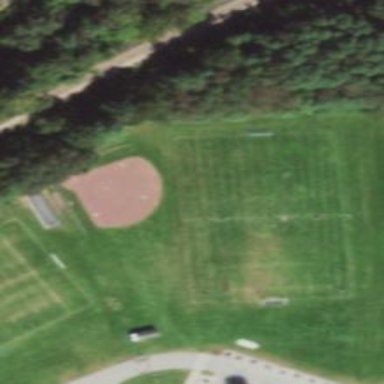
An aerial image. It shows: Baseball pitch for leisure and sports activities.